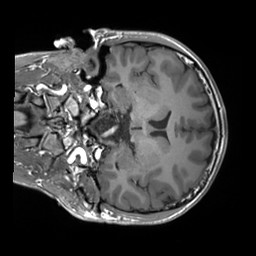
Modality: T1w
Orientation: coronal
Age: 27
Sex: male
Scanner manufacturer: siemens
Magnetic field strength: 3 T
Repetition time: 1.8 s
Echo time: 0.00232 s